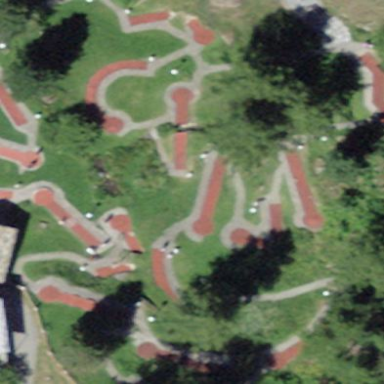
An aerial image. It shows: Miniature golf course.